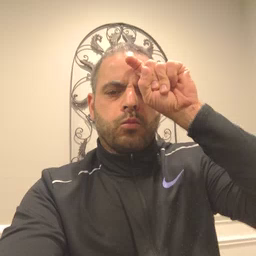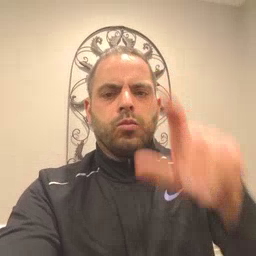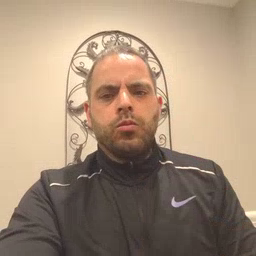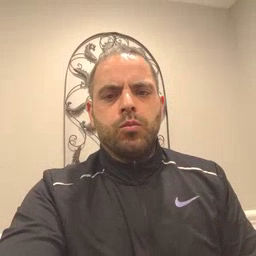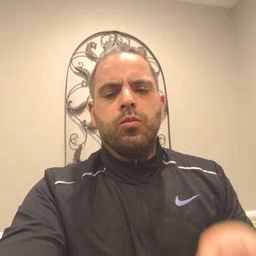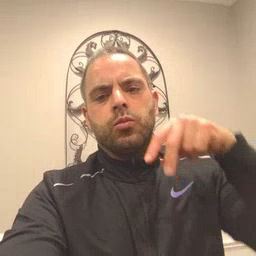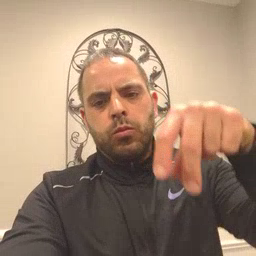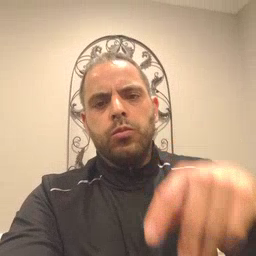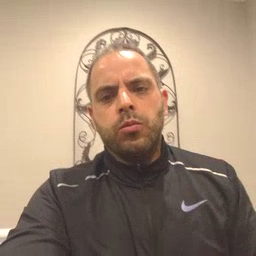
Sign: ride